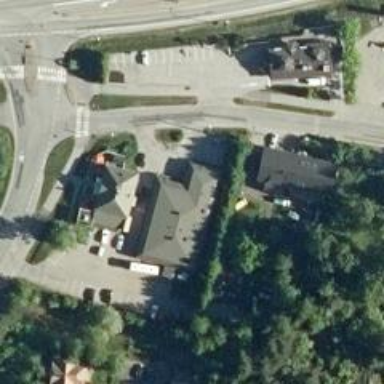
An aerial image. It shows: Post office.